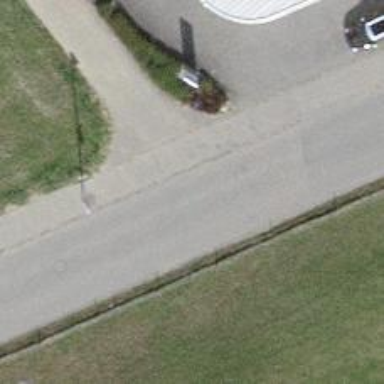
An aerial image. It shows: Unclassified road with asphalt surface. There is sidewalk on the left.